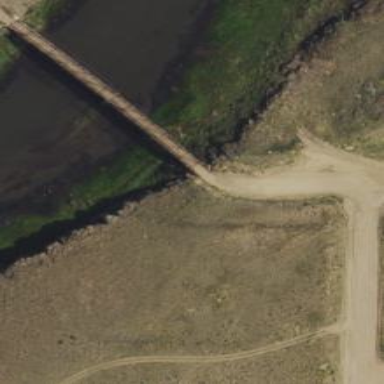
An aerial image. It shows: Unclassified road with bridge.